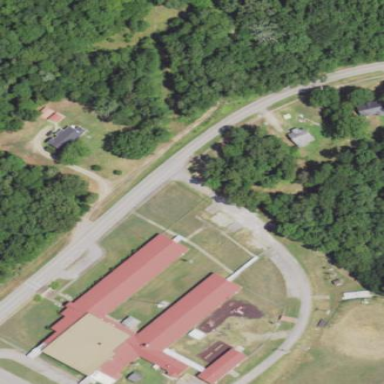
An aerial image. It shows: School building.